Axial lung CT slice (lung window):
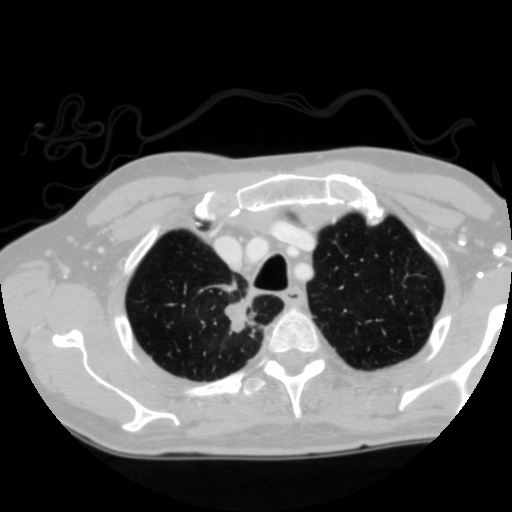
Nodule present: no